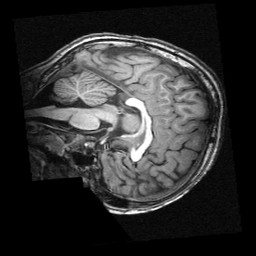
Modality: T1w
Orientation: sagittal
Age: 9
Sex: male
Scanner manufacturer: siemens
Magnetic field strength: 3 T
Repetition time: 2.3 s
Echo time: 0.00336 s